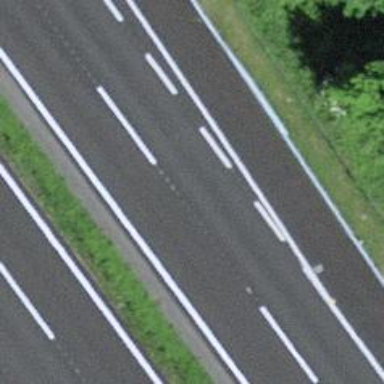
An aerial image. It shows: View of motorway.